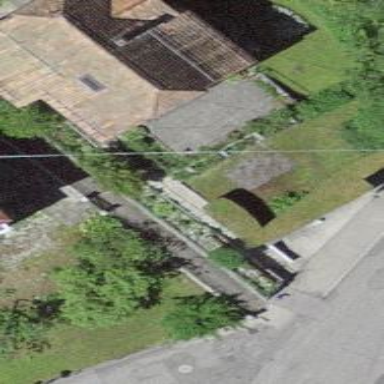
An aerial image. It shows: Garage.